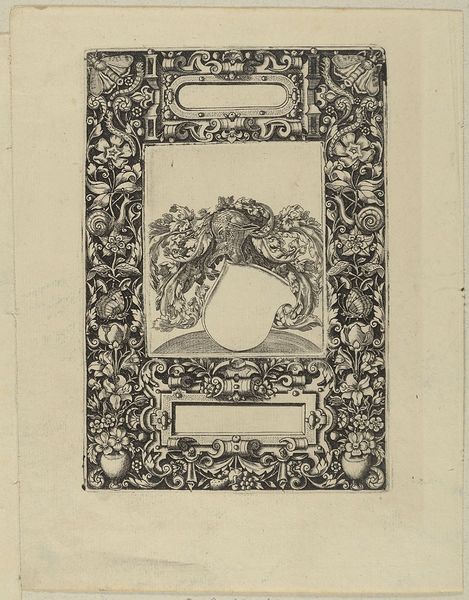
Titel: Umrahmung mit Wappen
Künstler: Theodor de Bry
Standort: Hamburg
Institution: Museum für Kunst und Gewerbe Hamburg
Schlagwörter: blumen, schwarz, symbol, zeichnung, pflanzen, frucht, vase, papier, grafik, graphik, kartusche, ornamente, fotografie, photographie, schild, panzer, buch, druckgraphik, druckgrafik, stich, seite, helm, insekten, schmetterling, rüstung, girlanden, schnecke, kupferstich, raupe, motte, groteske, wasserzeichen, biene, wappenschild, rollwerk, familienwappen, reproduktionen, bine, blumenornamente, blumengewinde, druckerzeugnisse, rüstiung, behälter, früchte, gastropoda, ornamentstich, vorlageblätter, schweifgroteske